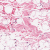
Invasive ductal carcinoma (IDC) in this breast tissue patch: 0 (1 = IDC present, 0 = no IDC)